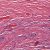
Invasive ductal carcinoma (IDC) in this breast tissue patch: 1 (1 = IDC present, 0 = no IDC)